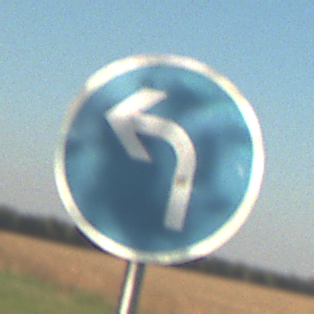
Verkehrszeichen: VorgeschriebeneFahrtrichtungLinks
Umgebung: Outdoor, Nature
Tageszeit: SunriseSunset
Wetter: Clear
Licht: Natural
Jahreszeit: NotSpecified
Kontrast: HighContrast